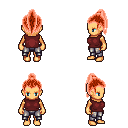
a pixel art fantasy rpg character, female body template, human, tanned skin, maroon sleeveless shirt, metal pants, red long topknot hairstyle, four views (front, back, left, right), 2x2 character sprite sheet, small pixel art, hard edges, no anti-aliasing